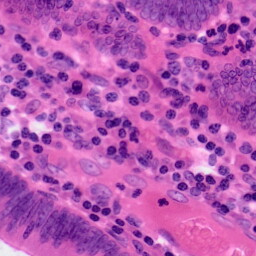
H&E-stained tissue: Colon